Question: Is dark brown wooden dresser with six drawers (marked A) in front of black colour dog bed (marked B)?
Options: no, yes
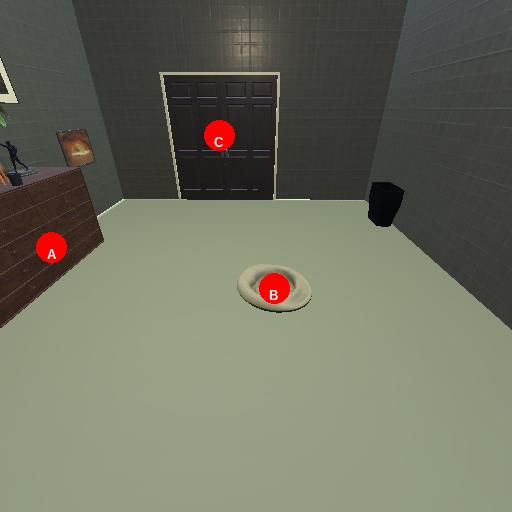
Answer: no